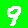
Digit: 9